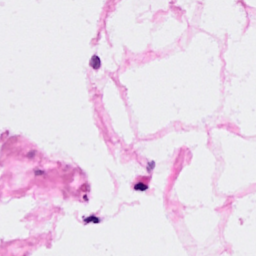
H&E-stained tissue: Breast